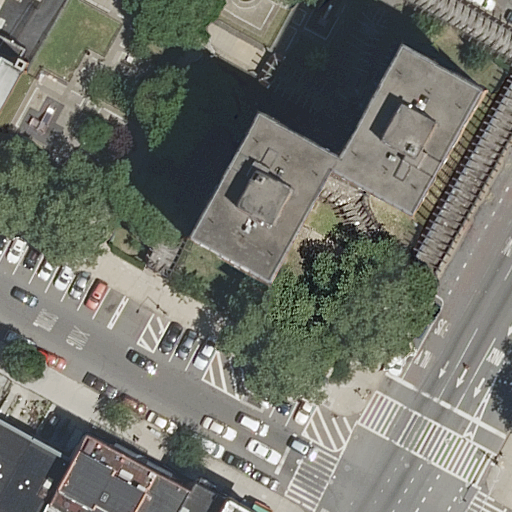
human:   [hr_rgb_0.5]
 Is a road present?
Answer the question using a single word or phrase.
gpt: yes

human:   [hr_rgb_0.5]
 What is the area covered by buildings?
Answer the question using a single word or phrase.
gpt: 1554m2

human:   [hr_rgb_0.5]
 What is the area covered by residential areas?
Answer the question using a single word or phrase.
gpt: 284m2

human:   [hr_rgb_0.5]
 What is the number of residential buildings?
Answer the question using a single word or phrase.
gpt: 9

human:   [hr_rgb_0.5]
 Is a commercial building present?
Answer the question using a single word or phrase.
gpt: no

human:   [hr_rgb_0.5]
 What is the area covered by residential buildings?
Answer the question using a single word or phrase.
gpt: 1554m2

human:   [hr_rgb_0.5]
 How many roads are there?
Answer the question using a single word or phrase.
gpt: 5

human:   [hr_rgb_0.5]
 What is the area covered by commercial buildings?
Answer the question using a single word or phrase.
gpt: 0m2

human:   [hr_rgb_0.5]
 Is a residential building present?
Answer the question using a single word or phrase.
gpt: yes

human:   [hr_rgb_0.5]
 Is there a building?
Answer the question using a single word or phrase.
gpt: yes

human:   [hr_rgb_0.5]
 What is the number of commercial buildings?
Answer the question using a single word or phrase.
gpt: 0

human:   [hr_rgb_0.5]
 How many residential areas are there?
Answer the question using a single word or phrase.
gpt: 1

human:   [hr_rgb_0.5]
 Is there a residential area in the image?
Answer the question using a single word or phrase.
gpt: yes

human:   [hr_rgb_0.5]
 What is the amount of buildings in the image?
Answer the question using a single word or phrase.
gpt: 9

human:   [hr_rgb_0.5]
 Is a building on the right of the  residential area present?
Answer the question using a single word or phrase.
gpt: yes

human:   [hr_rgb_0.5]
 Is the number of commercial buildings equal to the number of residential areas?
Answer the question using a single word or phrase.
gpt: no

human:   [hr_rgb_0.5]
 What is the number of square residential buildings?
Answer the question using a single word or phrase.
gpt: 0

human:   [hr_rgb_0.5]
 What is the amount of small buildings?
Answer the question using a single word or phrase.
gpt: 6

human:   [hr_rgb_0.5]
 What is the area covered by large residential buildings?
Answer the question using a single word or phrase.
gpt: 1036m2

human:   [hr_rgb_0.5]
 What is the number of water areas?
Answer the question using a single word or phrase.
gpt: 0

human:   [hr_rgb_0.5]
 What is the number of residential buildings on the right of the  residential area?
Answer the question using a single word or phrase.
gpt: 9

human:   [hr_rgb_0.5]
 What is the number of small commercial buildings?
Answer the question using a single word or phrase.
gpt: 0

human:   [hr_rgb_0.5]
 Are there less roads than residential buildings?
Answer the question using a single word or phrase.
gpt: yes

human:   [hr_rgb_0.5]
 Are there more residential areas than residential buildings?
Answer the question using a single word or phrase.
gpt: no

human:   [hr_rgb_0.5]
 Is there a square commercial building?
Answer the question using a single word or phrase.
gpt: no

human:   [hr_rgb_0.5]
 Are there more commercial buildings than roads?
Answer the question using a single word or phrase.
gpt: no

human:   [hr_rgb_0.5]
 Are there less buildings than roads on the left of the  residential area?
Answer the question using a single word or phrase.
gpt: no

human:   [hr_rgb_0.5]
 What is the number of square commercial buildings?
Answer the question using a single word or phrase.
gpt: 0

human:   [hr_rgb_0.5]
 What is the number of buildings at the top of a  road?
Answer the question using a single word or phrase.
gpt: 3

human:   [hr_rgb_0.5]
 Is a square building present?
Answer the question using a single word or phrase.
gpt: no

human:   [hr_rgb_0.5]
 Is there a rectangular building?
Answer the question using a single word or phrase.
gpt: yes

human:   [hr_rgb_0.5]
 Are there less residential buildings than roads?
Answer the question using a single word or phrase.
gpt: no

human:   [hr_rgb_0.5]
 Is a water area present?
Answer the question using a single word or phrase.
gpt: no

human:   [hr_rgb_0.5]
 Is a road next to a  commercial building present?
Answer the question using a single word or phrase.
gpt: no

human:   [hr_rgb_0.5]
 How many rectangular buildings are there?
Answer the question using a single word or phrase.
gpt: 7

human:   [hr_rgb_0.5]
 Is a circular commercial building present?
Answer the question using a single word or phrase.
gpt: no

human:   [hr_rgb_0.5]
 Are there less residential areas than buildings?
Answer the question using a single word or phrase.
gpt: yes

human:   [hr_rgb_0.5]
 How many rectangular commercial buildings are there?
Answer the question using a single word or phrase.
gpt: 0

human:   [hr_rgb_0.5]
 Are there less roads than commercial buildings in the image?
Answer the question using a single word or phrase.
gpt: no

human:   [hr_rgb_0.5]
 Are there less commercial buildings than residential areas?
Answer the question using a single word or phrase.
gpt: yes

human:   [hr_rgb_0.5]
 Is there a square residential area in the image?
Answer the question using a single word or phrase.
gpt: no

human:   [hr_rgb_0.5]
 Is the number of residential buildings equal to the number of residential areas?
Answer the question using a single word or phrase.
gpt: no

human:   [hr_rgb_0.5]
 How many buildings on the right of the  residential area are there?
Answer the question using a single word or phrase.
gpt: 9

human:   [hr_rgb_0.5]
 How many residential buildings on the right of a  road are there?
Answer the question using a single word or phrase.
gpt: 1

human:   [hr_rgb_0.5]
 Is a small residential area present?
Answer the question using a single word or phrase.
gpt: no

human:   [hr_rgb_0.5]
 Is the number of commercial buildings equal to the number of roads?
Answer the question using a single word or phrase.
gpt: no

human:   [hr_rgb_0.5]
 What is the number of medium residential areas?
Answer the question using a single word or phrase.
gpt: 1

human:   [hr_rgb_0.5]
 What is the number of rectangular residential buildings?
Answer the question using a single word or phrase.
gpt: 7

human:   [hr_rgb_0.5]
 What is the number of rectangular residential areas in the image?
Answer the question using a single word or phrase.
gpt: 1

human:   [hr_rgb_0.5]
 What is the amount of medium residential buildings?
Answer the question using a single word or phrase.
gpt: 2

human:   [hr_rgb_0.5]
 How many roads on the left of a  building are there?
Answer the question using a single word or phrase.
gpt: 0

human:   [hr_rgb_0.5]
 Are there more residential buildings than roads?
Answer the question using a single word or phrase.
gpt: yes

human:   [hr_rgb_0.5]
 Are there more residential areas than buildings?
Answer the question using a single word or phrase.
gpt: no

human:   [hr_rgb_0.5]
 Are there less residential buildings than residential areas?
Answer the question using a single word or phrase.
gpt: no

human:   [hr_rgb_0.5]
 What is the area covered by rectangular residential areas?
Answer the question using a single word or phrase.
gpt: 284m2

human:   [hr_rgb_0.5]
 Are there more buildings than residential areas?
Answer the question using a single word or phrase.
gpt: yes

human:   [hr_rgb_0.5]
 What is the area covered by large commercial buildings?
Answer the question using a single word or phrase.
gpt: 0m2

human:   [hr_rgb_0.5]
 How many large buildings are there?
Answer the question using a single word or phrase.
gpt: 1

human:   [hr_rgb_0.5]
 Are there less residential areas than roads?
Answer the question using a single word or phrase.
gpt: yes

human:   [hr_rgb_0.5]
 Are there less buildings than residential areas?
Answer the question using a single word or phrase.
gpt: no

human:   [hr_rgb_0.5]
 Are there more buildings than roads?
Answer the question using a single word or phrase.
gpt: yes

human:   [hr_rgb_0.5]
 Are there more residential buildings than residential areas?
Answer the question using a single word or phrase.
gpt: yes

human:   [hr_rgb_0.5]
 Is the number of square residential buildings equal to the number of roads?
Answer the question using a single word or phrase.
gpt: no

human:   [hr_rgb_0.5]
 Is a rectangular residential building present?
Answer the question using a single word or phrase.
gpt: yes